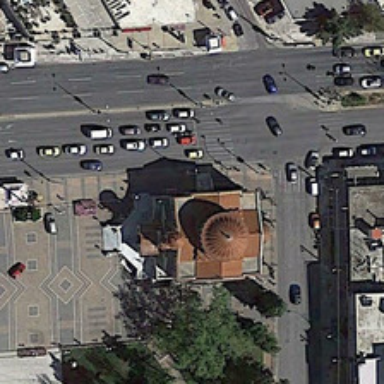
A church with several green trees is near a road with many cars .